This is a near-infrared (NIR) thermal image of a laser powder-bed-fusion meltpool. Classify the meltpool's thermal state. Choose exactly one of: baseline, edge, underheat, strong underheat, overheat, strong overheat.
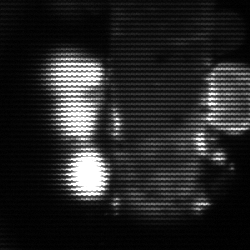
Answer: strong underheat